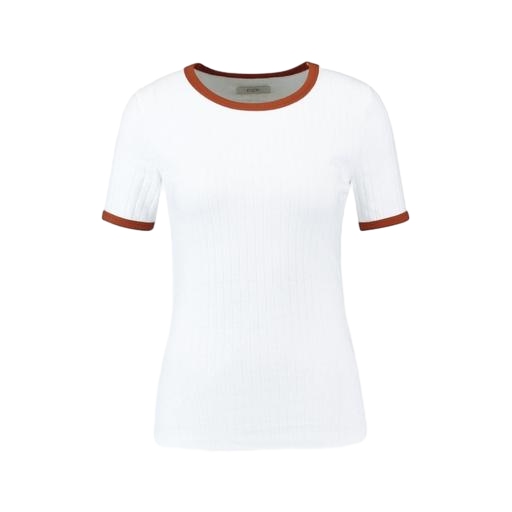
natural t-shirt rib colourblock, molly ringer tee, white classic ringer tee, white background